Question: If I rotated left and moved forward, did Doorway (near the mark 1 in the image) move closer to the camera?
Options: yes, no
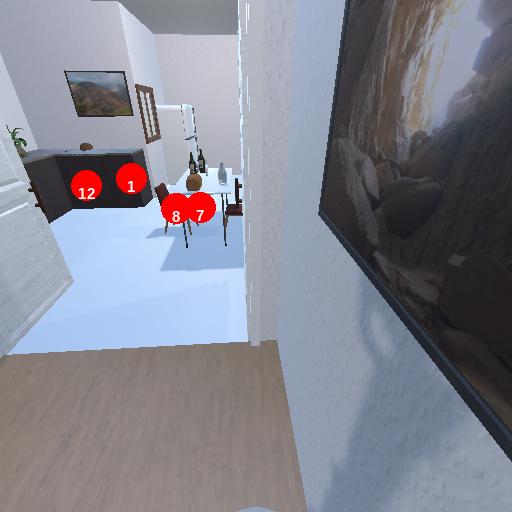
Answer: yes